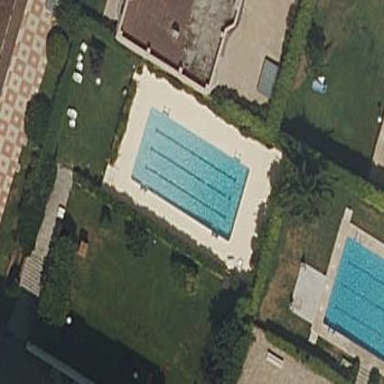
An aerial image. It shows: Swimming pool located in leisure land.